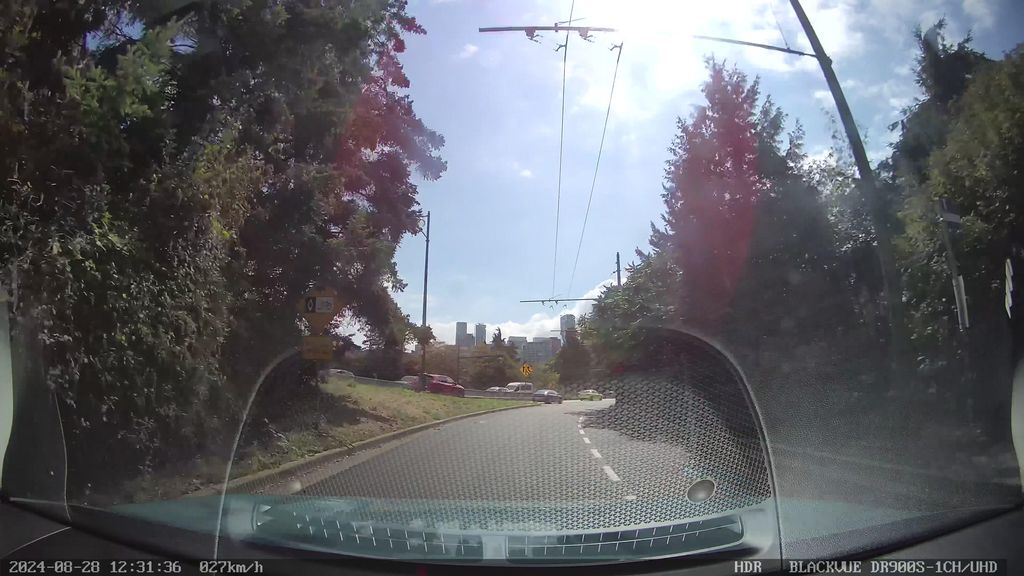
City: vancouver